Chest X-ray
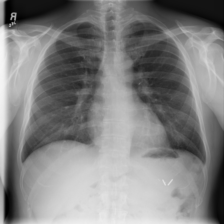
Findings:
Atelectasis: negative
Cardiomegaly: negative
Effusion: negative
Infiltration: negative
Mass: negative
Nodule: negative
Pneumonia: negative
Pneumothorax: negative
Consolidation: negative
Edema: negative
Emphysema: negative
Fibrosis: negative
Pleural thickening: negative
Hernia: negative